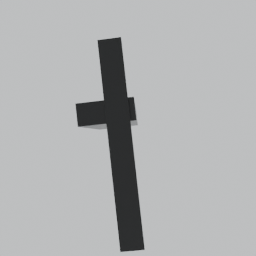
Label: lighting